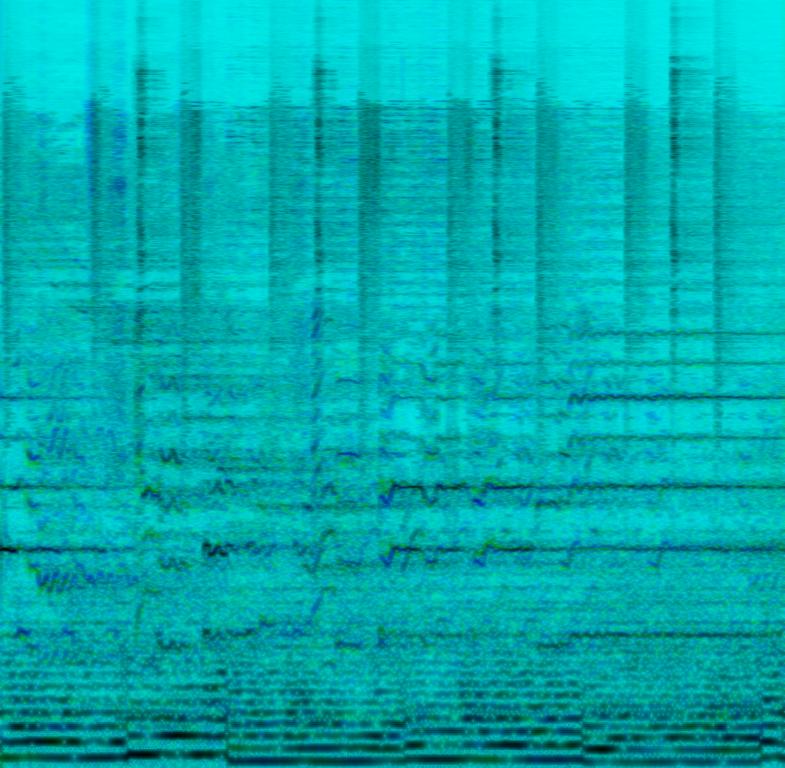
A female vocalist sings this trippy vocal riff. The tempo is medium with atmospheric synthesiser and digital drums. The song is heavily synthesised and is psychedelic, intense, enigmatic, mysterious and youthful with a dance groove. This song is an EDM/Electro Pop song.